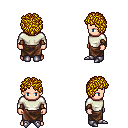
a pixel art fantasy rpg character, male body template, human, light skin, white long-sleeve shirt, robe skirt, blonde curly afro hairstyle, cloth bracers, metal boots, four views (front, back, left, right), 2x2 character sprite sheet, small pixel art, hard edges, no anti-aliasing